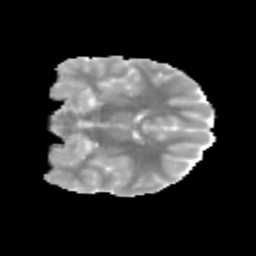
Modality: MD
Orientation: coronal
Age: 10
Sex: female
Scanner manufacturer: siemens
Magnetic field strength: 3 T
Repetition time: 3.8 s
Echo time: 0.07 s